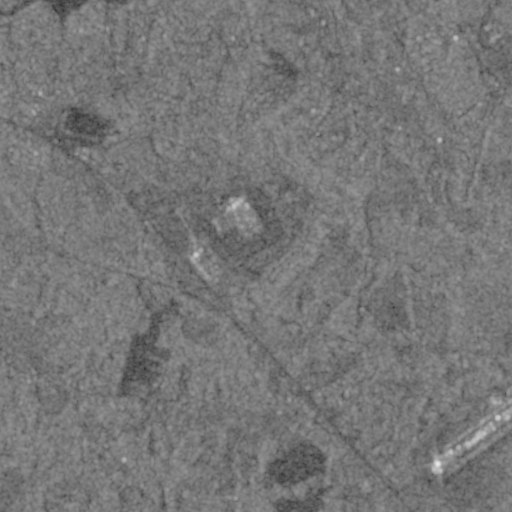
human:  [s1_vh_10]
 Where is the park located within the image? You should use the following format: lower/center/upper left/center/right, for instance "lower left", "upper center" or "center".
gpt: The park is located in the upper right of the image.
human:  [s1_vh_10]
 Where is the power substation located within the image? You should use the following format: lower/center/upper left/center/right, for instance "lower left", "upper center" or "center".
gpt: The power substation is located in the lower right of the image.
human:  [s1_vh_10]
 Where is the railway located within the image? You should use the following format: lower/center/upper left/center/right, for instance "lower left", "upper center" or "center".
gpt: The railway is located in the lower right of the image.
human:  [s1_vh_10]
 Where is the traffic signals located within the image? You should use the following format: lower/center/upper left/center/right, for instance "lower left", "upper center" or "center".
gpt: The traffic signals is located in the center left of the image.
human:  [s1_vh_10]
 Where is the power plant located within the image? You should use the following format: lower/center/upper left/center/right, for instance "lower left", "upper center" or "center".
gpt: There is no power plant in the image.

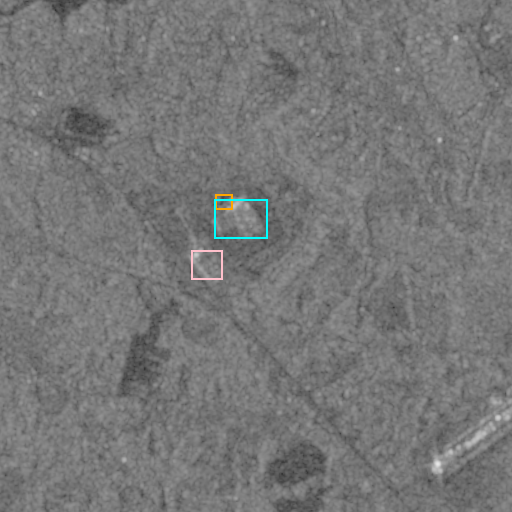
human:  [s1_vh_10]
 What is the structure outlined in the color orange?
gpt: The structure outlined in orange is a parking lot.
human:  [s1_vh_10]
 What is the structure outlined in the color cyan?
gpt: The structure outlined in cyan is a building.
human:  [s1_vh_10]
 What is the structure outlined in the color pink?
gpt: The structure outlined in pink is a building.
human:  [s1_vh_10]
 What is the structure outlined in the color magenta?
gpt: There is no magenta outline.